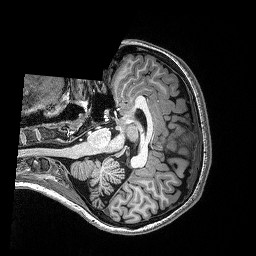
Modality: T1w
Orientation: axial